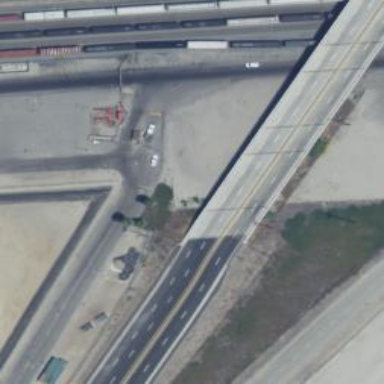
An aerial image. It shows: Viaduct bridge on motorway.